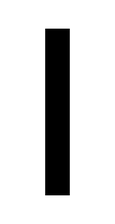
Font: Inter_Medium